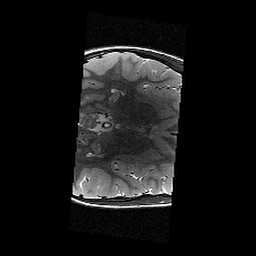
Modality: T2w
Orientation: axial
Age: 12
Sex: female
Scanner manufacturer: siemens
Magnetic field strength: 3 T
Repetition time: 9.23 s
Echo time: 0.067 s